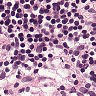
Metastatic tissue present: no